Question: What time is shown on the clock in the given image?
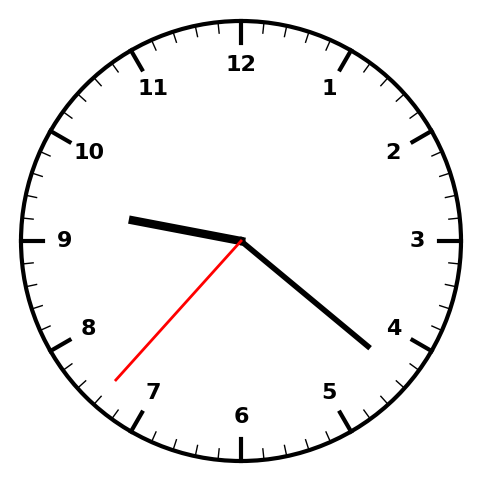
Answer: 09:21:37